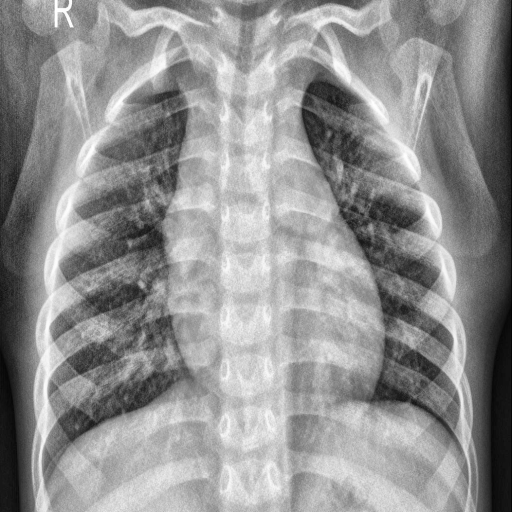
Finding: NORMAL